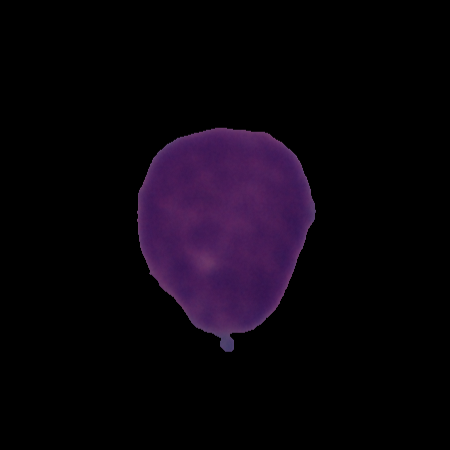
Label: cancer